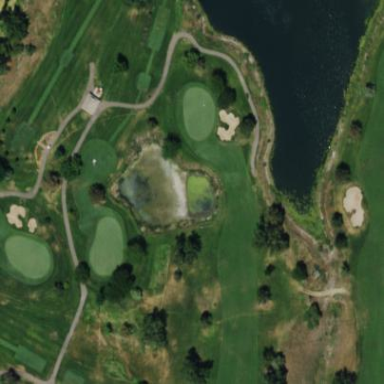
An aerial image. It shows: Water hazard on golf course. The hazard is natural water feature.